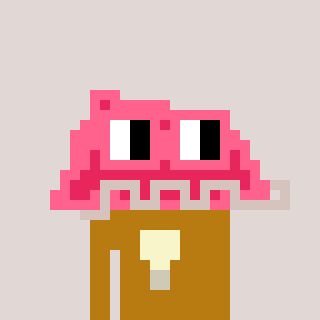
a pixel art character with square pink glasses, a retainer-shaped head and a gold-colored body on a warm background